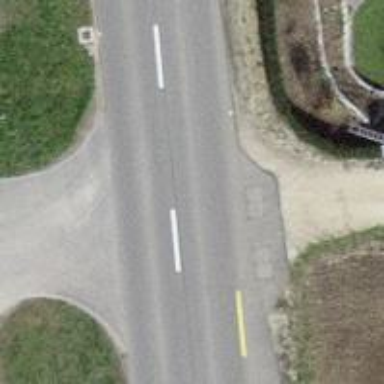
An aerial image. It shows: Secondary road.